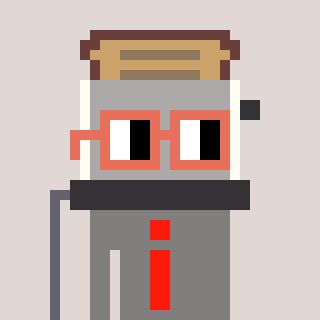
a pixel art character with square orange glasses, a toaster-shaped head and a bluegrey-colored body on a warm background